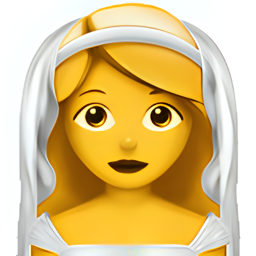
Name: bride with veil
Emoji: 👰
Group: People & Body
Sub-group: person-role